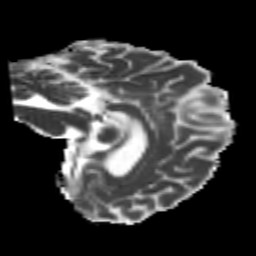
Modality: MD
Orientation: sagittal
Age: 24
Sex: male
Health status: healthy
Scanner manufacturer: philips
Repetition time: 7.385 s
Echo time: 0.08599 s